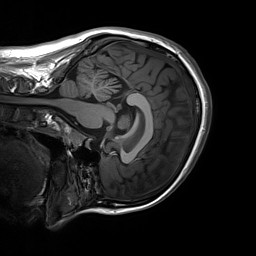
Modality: T1w
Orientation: sagittal
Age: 26
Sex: female
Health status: healthy
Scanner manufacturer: siemens
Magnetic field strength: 3 T
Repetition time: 2.3 s
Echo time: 0.00236 s